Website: lowes
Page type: payment
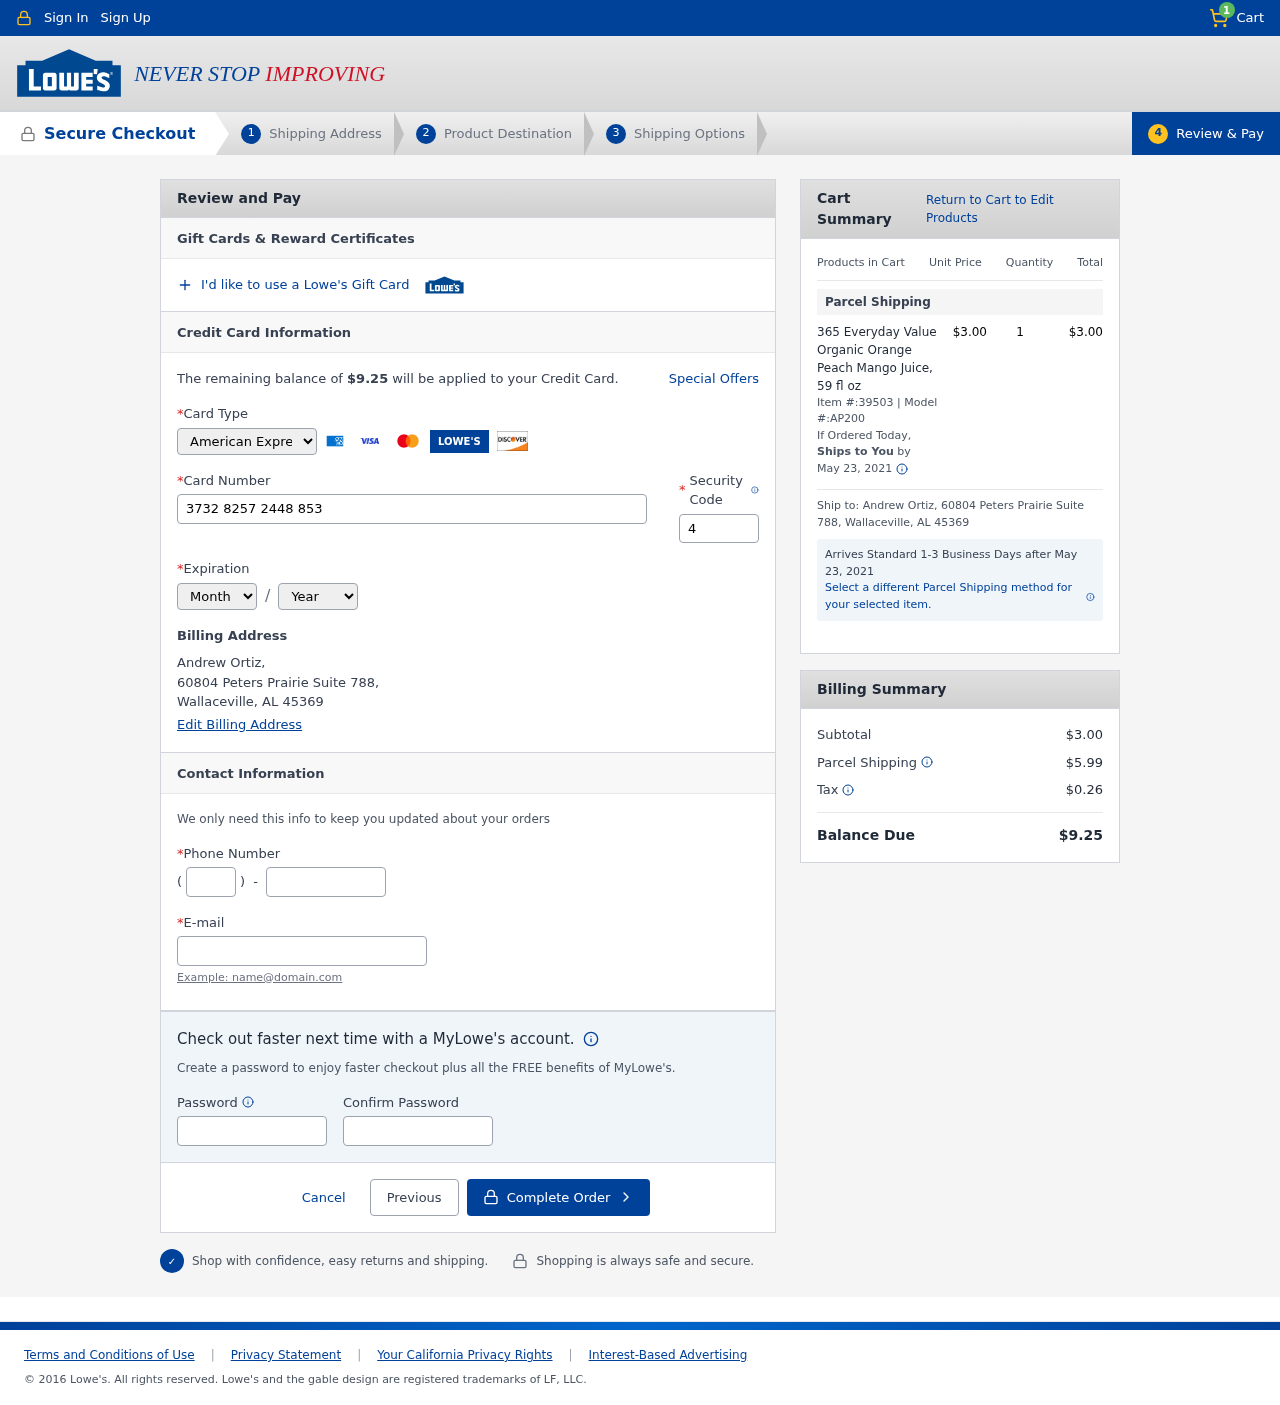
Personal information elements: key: PII_CARD_CVV
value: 4055
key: PII_CARD_EXPIRY_MONTH
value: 03
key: PII_CARD_EXPIRY_YEAR
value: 29
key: PII_CARD_NUMBER
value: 3732 8257 2448 853
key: PII_CARD_TYPE
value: American Express
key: PII_CITY_STATE_ZIP
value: Wallaceville, AL 45369
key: PII_EMAIL
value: andrew.ortiz@hotmail.com
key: PII_FULLNAME
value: Andrew Ortiz,
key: PII_PHONE
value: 4087231078
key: PII_PHONE_AREA
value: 408
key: PII_STREET
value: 60804 Peters Prairie Suite 788,
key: PII_FULLNAME2
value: Andrew Ortiz
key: PII_STREET2
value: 60804 Peters Prairie Suite 788
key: PII_CITY_STATE_ZIP2
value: Wallaceville, AL 45369
Product elements: key: PRODUCT1_NAME
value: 365 Everyday Value Organic Orange Peach Mango Juice, 59 fl oz
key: PRODUCT1_PRICE
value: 3
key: PRODUCT1_QUANTITY
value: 1
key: PRODUCT1_ITEM
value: Item #:39503
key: PRODUCT1_MODEL
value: Model #:AP200
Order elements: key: ORDER_NUM_ITEMS
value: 1
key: ORDER_TOTAL
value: $9.25
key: ORDER_SHIPPING_DATE
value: May 23, 2021
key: ORDER_SUBTOTAL
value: $3.00
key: ORDER_SHIPPING_DATE2
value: May 23, 2021
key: ORDER_SHIPPING_COST
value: $5.99
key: ORDER_TAX
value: $0.26